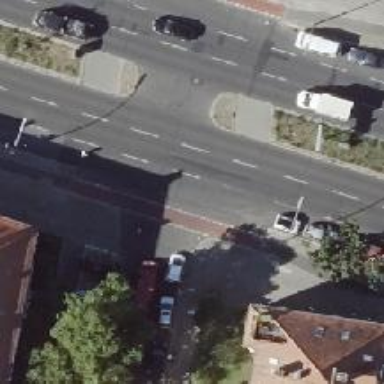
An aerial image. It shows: Road with "give way" sign.